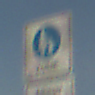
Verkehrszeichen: BeginnFussgaengerzone
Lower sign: PersonengruppenFrei2
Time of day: MorningAfternoon
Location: Outdoor (Suburban)
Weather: PartlyCloudy
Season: NotSpecified
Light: Natural